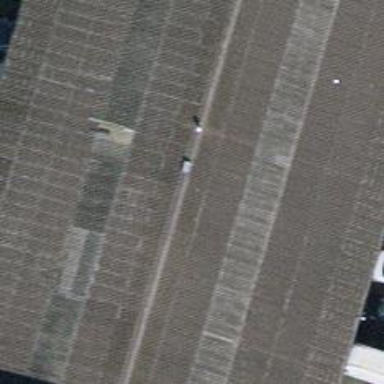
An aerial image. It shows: Industrial building.